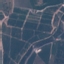
Land use / land cover class: PermanentCrop